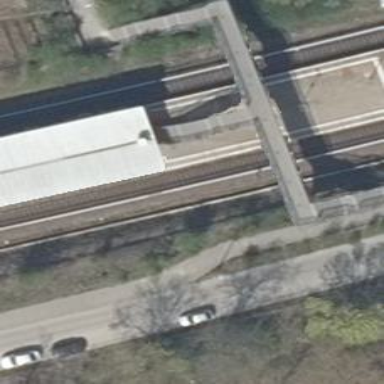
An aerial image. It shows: Close-up of railway platform edge.